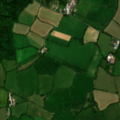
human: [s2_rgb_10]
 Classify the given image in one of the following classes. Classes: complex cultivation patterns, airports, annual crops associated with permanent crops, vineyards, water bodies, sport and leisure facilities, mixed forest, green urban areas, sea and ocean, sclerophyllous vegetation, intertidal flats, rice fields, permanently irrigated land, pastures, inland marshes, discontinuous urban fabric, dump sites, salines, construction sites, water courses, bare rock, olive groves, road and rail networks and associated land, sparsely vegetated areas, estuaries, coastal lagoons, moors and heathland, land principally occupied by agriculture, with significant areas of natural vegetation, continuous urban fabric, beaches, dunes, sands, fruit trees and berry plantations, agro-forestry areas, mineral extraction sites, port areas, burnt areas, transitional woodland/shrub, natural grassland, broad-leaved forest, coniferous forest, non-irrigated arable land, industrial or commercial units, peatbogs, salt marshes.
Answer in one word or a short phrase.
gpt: non-irrigated arable land, pastures, broad-leaved forest